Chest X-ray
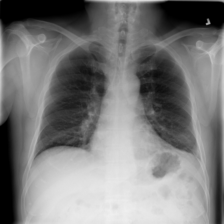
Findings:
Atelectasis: negative
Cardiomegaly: negative
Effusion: negative
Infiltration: negative
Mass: negative
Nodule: negative
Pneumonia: negative
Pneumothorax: negative
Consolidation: negative
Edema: negative
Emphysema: negative
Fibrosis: negative
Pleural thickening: negative
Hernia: negative